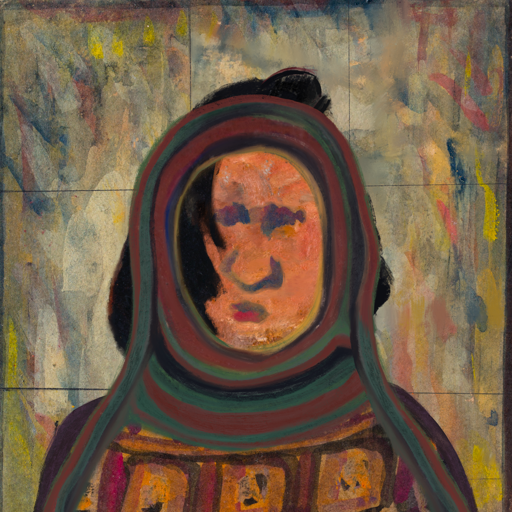
Background: GypsyMother, Head And Neck Front: Boggyland, Face Front: In_The_Sun, Bust: Doll, Hair Front: Mosgoul, Head Accessory: After_Raid_Scarf, Second Necklace: Blank, Necklace: Blank, Baby: Blank